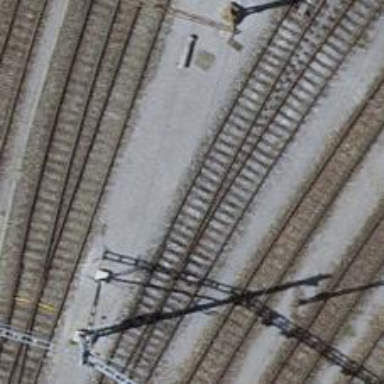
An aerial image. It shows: Single-track electrified railway yard with contact line electrification.